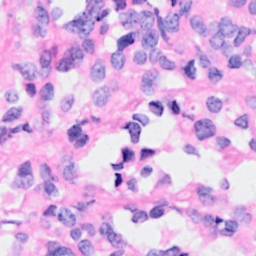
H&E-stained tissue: Breast